Question: What is wrong with this deserialization of my response file?
I Keep getting exception when I am trying to deserialize the response file to my model that I created.
When I try to put the response json in a file and run the deserialize it works fine. But when I am trying to convert the result it keeps failing.
What am I doing wrong?
'''
HttpResponseMessage response = client.GetAsync(URL+pg.urlParameters).Result;
if (response.IsSuccessStatusCode)
{
var result = response.Content.ReadAsStringAsync();
var detailsList = Newtonsoft.Json.JsonConvert.DeserializeObject<Rootobject>(result.ToString());
'''
I get an exception as
Newtonsoft.Json.JsonReaderException: 'Unexpected character encountered while parsing value: S. Path '', line 0, position 0.'

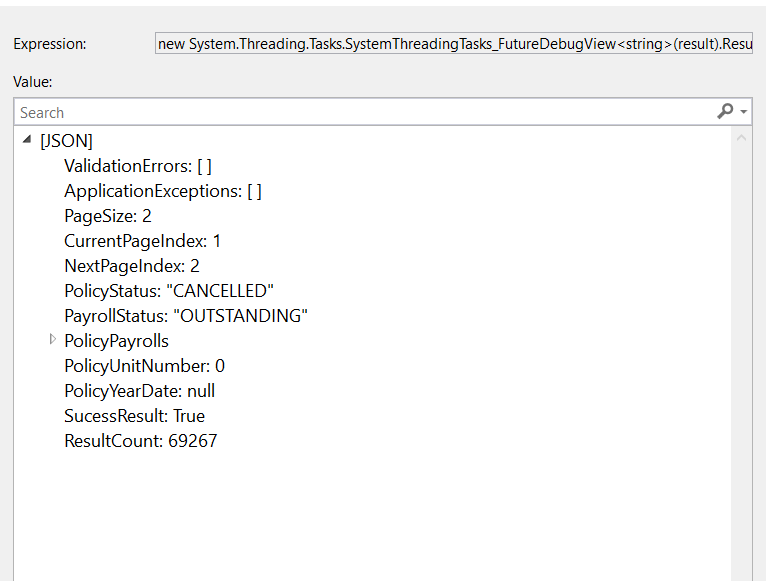
Answer: You forgot to put the 'await' keyword. So your result is a Task and not the actual result yet. This should fix it:
'''
if (response.IsSuccessStatusCode)
{
var result = await response.Content.ReadAsStringAsync();
var detailsList = Newtonsoft.Json.JsonConvert.DeserializeObject<Rootobject>(result);
'''